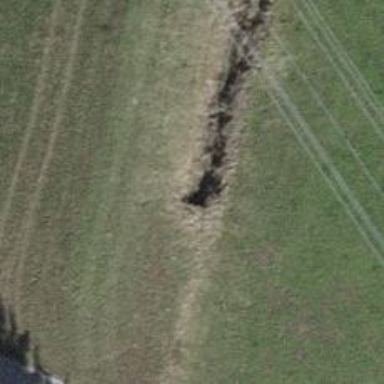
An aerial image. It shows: Culvert tunnel.